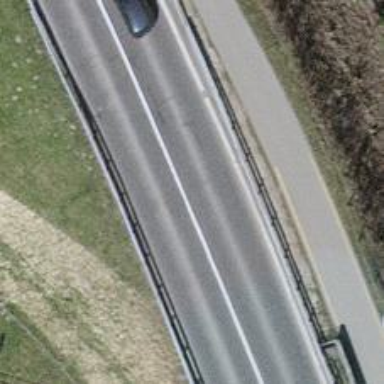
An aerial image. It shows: Primary highway with bridge and cycle track on the right.